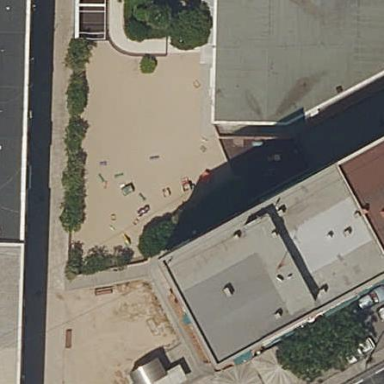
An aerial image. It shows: Kindergarten.